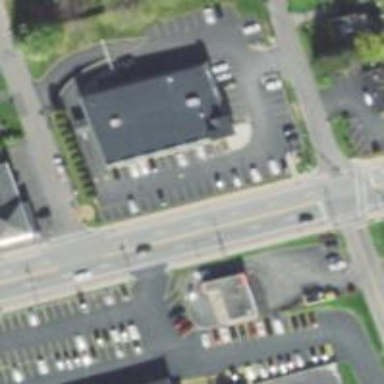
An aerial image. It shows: Pharmacy providing healthcare services.